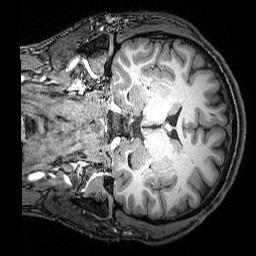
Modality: T1w
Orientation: coronal
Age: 28
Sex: male
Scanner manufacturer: siemens
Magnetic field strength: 3 T
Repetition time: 2.53 s
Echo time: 0.00388 s